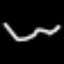
Label: squiggle